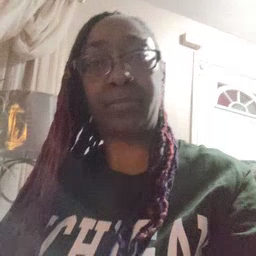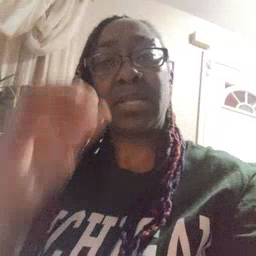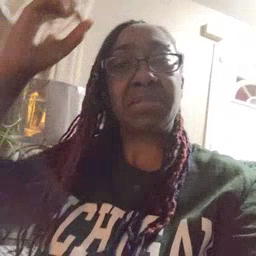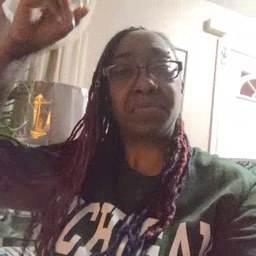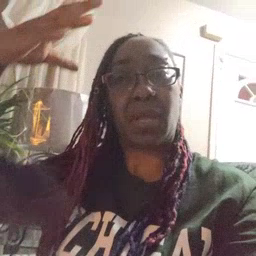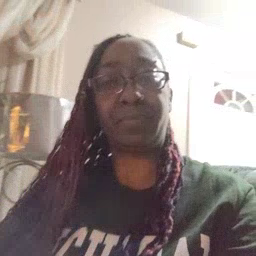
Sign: sun